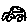
Label: car